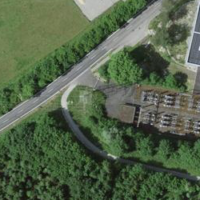
EUNIS habitat code: 55
Species observed at this site:
Silene dioica